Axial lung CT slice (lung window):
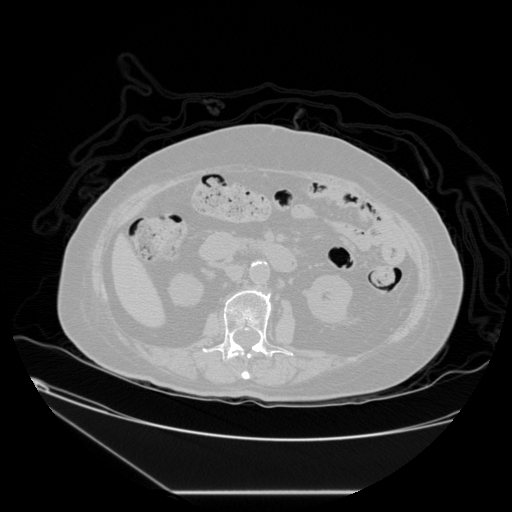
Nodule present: no